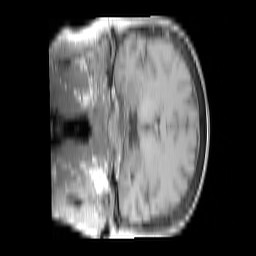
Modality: T1w
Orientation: coronal
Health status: ill
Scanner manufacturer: siemens
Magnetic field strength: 3 T
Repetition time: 0.4 s
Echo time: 0.00266 s